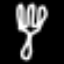
Label: fork